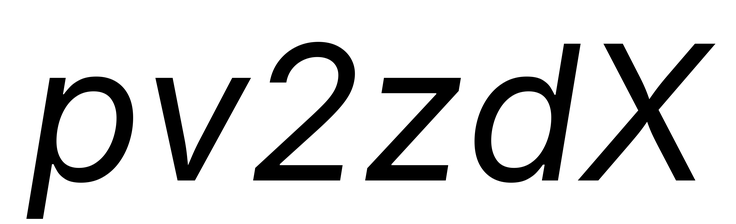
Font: Inter-Italic_Italic